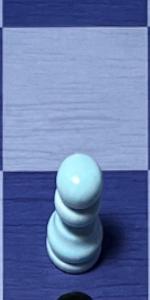
Label: Pawn_White